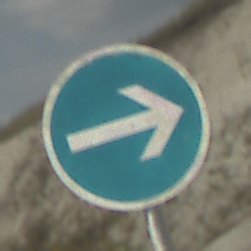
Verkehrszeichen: VorgeschriebeneFahrtrichtungHierRechts
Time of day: MorningAfternoon
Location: Outdoor (Beach)
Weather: PartlyCloudy
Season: NotSpecified
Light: Natural